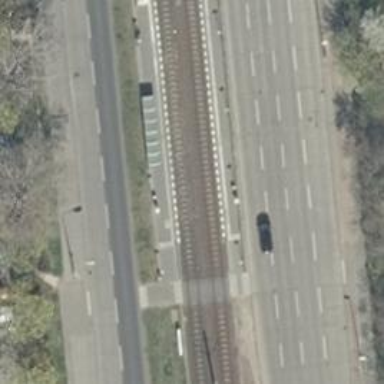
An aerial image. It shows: Tram stop.